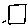
Label: square